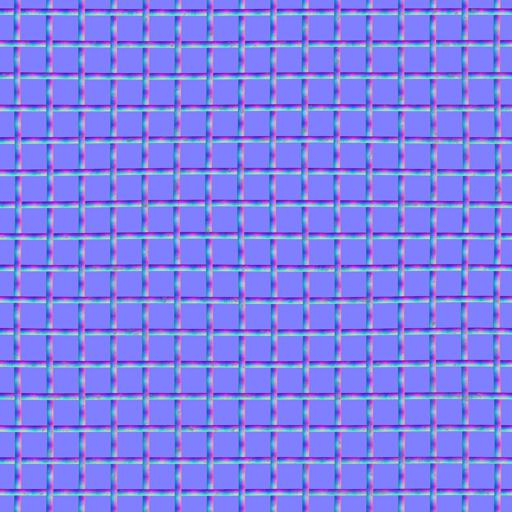
fence